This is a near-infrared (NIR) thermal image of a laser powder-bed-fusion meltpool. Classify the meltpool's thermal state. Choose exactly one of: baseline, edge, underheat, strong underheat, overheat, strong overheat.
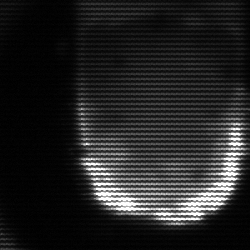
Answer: baseline